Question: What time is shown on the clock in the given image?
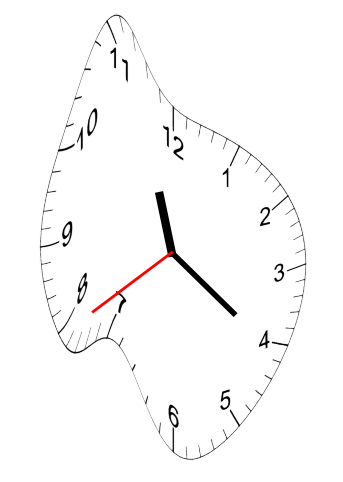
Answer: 11:20:39